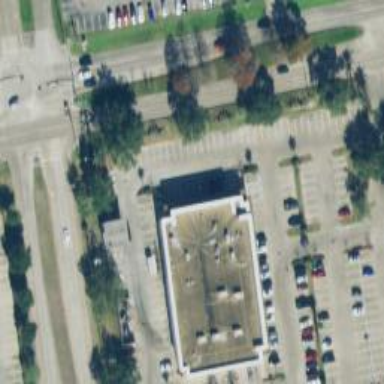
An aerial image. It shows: Healthcare clinic.